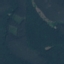
Label: Forest